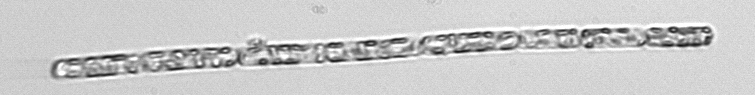
Label: Dactyliosolen_fragilissimus